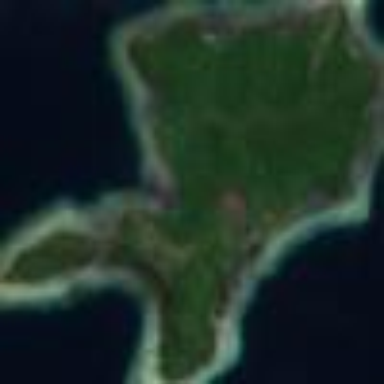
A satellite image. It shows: Islet located along the natural coastline.